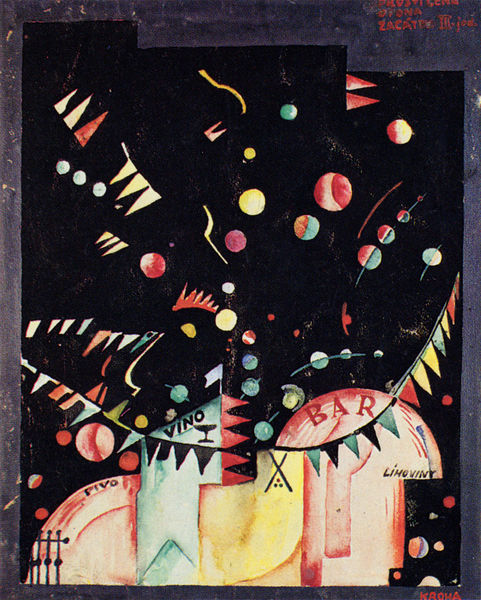
Titel: Bozzetto per Matej Poctivy
Künstler: Jirí Kroha
Standort: Praha
Institution: Národní galerie v Praze
Schlagwörter: blau, dunkel, himmel, dreieck, gelb, grün, impressionismus, stadt, bar, bewegung, bunt, hell, laterne, laternen, lichter, nacht, orange, schwarz, straße, türkis, weiss, gebäude, rot, zaun, ball, party, feier, feiern, kneipe, rahmen, schale, signatur, gitter, spitzen, girlande, lampions, musik, rosa, kreis, pferd, reiter, rund, nachthimmel, schrift, fahnen, fahne, moderne, russland, abstrakt, flächen, modern, formen, sigantur, van gogh, wein, freude, bögen, punkte, mond, kreuz, weinglas, text, punkt, kreise, zirkus, reklame, bälle, kugel, kugeln, wimpel, halbkreis, viertelkreis, zacken, flaggen, aufbruch, fähnchen, bänder, dreiecke, dreieckig, klee, rundungen, kandinsky, elefant, paul klee, rummel, kirmes, neon, feuerwerk, piktogramm, monde, silvester, lampion, nachtleben, plärrer, vergnügung, nachtr, stadrt, ballone, feuerwek, fluorezierend, kandinskisch, kirmis, kneipen, kugelkreis, kugelm, lino, linoviny, linowin, pivo, pubs, turismus, vino, wein4vino, wimpwl, bunte elemente